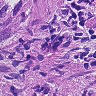
Metastatic tissue present: yes